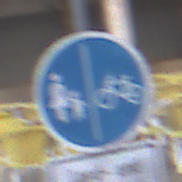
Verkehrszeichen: GetrennterRadUndGehwegRadwegRechts
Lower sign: BesondereFahrzeugeUndTransportgueter8
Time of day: SunriseSunset
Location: Outdoor (Urban)
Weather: PartlyCloudy
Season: NotSpecified
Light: Natural